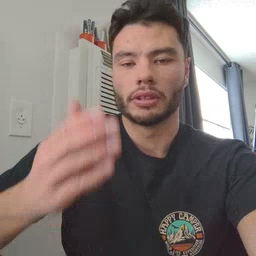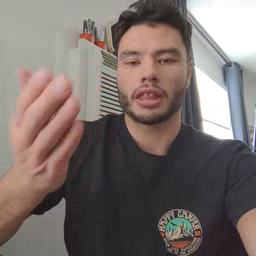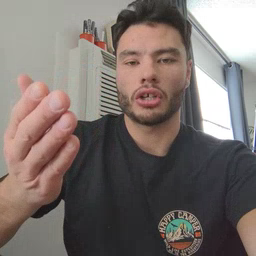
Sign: there